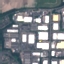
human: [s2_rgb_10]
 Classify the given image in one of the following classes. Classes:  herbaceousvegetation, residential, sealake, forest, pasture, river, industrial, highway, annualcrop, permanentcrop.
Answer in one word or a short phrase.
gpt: Industrial